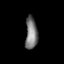
Tissue: prostate
Cell type: T cells
Senescence score: 0.3288
Nuclear area (px): 377
Mean DAPI intensity: 122.308